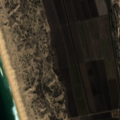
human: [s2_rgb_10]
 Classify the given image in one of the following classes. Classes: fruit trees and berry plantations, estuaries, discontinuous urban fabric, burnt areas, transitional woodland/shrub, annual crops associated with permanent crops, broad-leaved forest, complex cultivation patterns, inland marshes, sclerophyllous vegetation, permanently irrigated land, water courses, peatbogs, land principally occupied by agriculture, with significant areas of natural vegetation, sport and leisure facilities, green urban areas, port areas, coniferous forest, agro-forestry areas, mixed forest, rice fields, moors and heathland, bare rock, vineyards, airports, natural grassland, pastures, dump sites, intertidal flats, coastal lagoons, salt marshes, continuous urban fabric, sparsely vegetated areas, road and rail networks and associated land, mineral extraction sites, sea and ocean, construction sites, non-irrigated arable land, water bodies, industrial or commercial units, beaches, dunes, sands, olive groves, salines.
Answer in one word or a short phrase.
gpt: rice fields, coniferous forest, transitional woodland/shrub, beaches, dunes, sands, sea and ocean